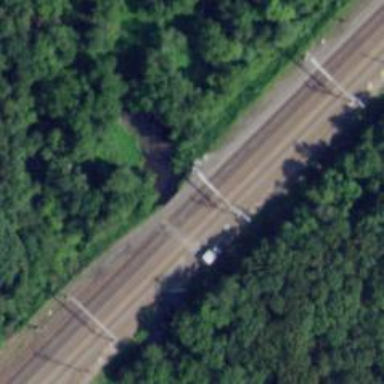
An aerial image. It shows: Junction on the railway.